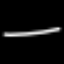
Label: line